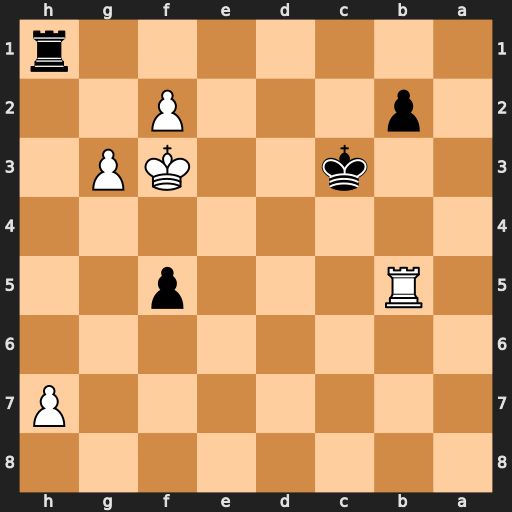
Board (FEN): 8/7P/8/1R3p2/8/2k2KP1/1p3P2/7r
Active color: b
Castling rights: -
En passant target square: -
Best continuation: Rxh7 Kf4 Rh2